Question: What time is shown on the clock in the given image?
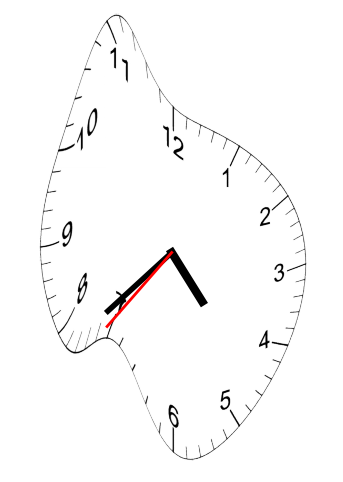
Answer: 04:37:36